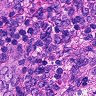
Metastatic tissue present: no